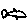
Label: fish